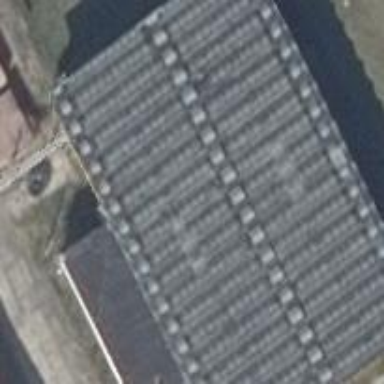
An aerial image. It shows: Industrial building.